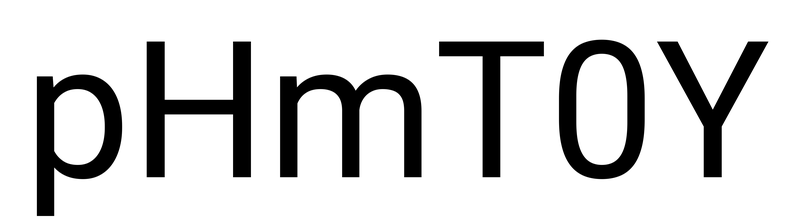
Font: Roboto_Regular